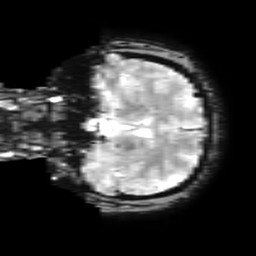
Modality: T2starw
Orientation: coronal
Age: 21
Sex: female
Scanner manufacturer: ge
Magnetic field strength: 3 T
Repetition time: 0.65 s
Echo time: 0.02 s